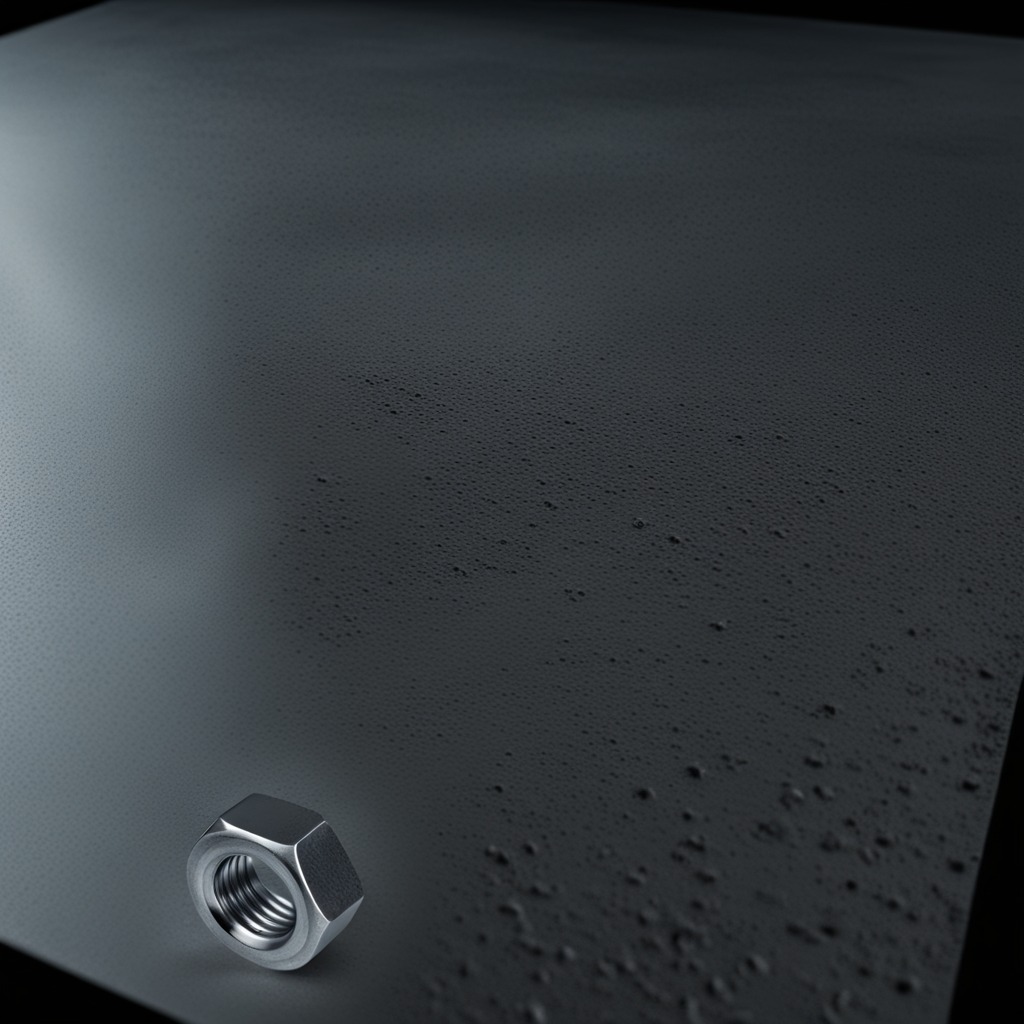
A metal nut is lying on a clean granite table inside a workshop at night.